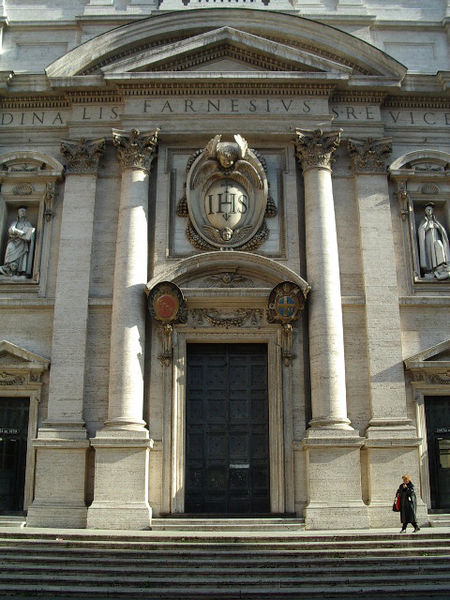
Titel: Fassade von Il Gesù in Rom
Künstler: Giacomo della Porta
Standort: Rom, Il Gesù (EU - I - Latium)
Schlagwörter: schatten, frau, säulen, tür, dach, gebäude, rot, mensch, stein, kirche, statue, farbig, italien, giebel, pilaster, figuren, treppe, treppen, inschrift, stufen, tor, foto, fotografie, nische, tasche, rom, kapitell, portal, wappen, skulpturen, statuen, heilige, emblem, ädikula, säulenordnung, latein, il gesu, universität, ihs, besucherin, christusmonogramm, poral, farnesius